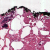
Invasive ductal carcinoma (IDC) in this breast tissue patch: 0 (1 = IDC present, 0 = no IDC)